Interaction volume radius: 5 \u00c5
Interaction volume height: 10 \u00c5
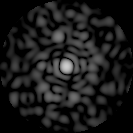
Disorder parameter: 0.8344